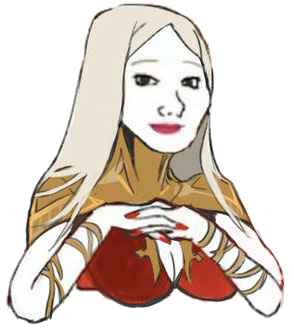
Label: 5_Abusive_Wife